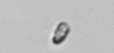
Label: nanoplankton_mix